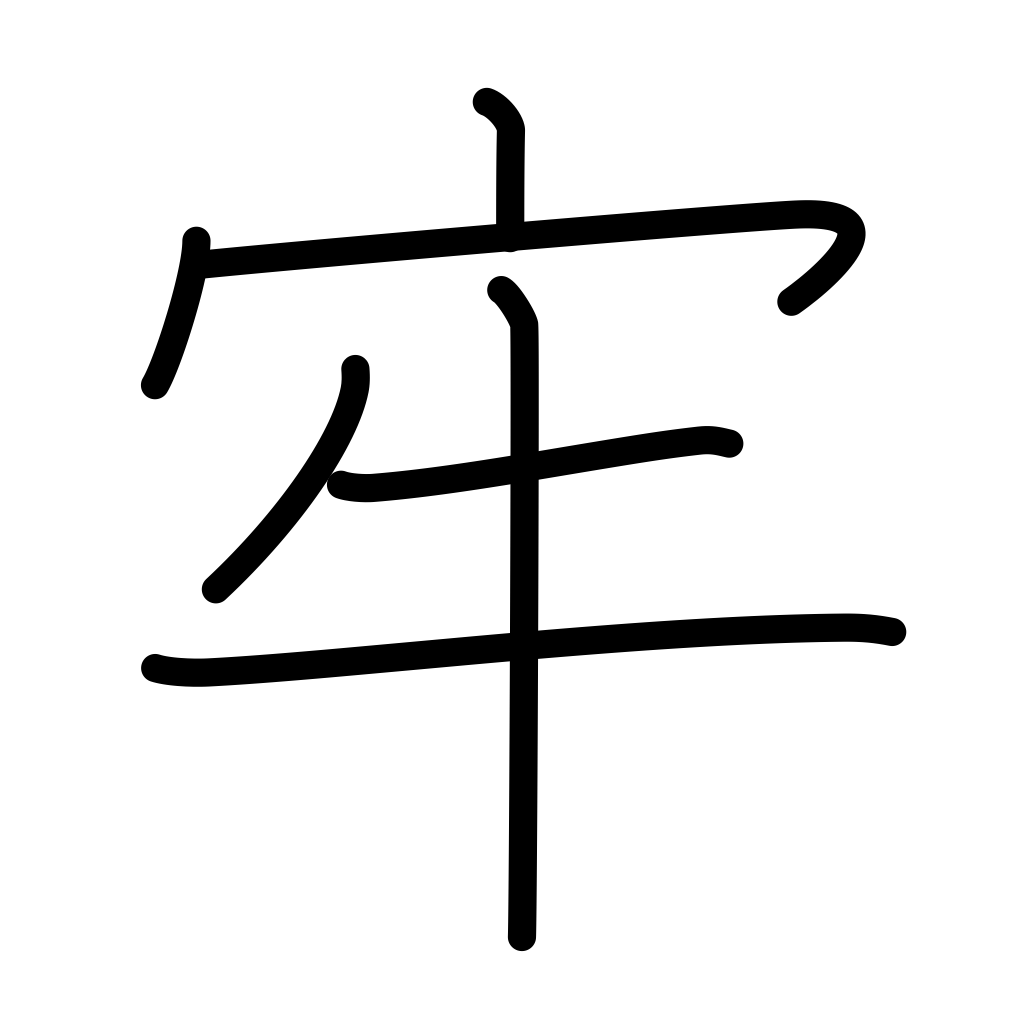
Meaning: prison, jail, hardness